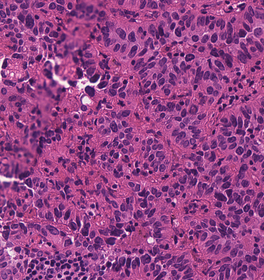
Tumor epithelial tissue: yes
Tumor-associated stroma tissue: yes
Normal tissue: no